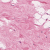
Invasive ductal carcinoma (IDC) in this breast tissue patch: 0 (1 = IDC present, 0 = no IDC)